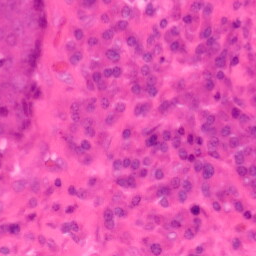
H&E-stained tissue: Colon